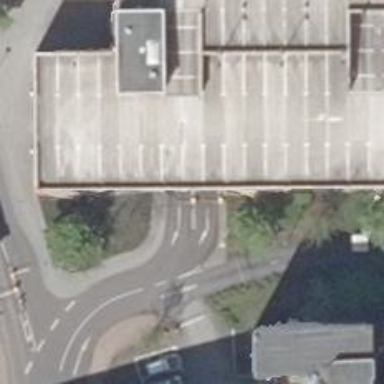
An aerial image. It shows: Entrance to multi-storey parking facility.